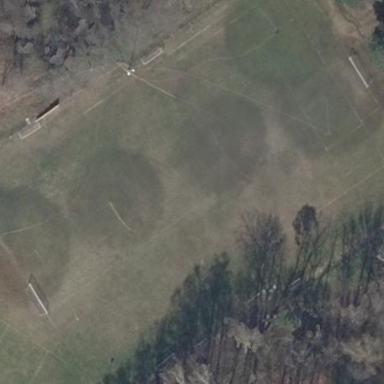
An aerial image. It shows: Soccer pitch for leisureland activities.